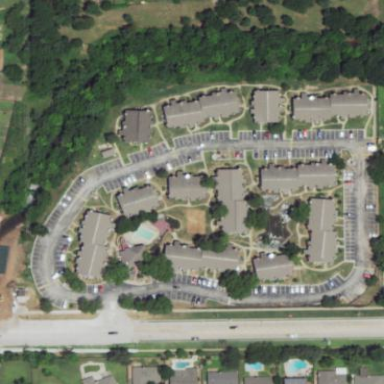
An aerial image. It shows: Image showing apartment complex.